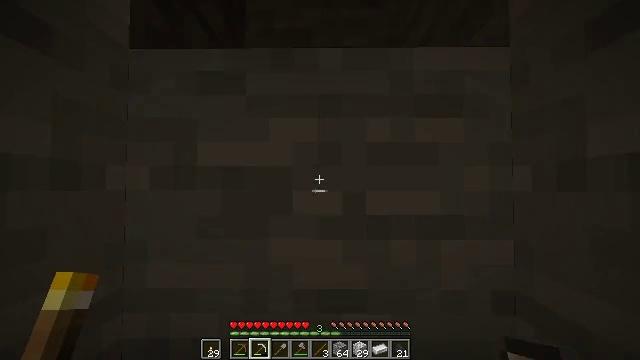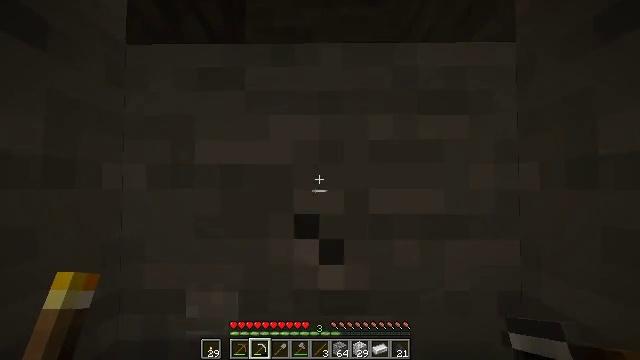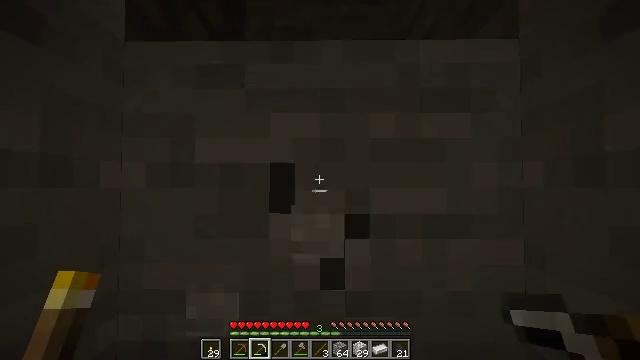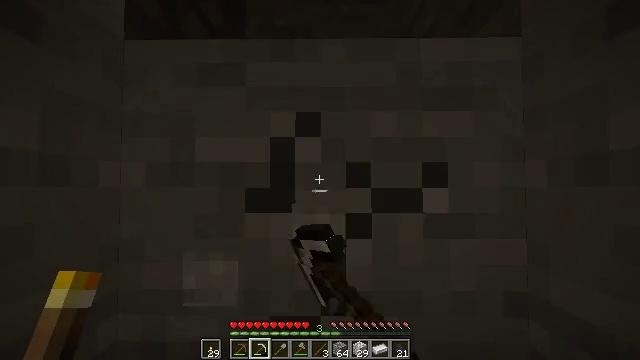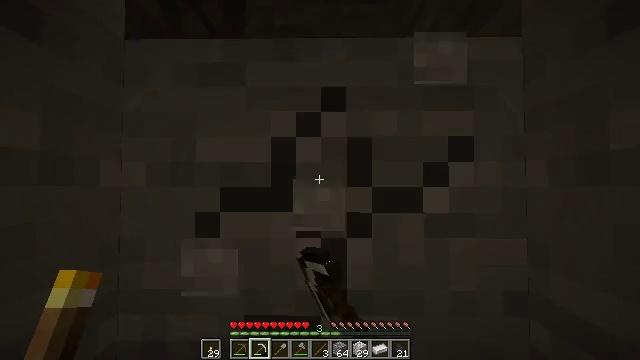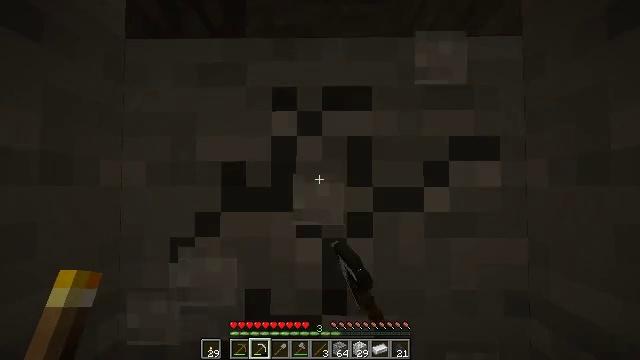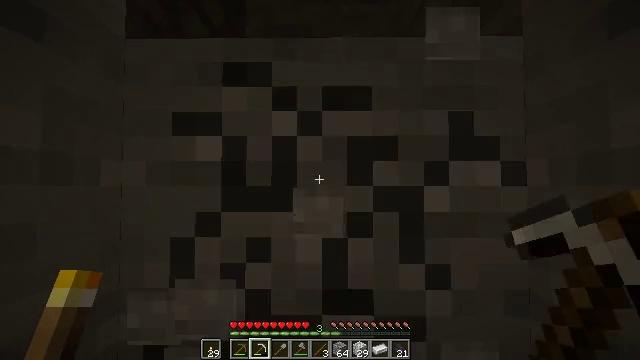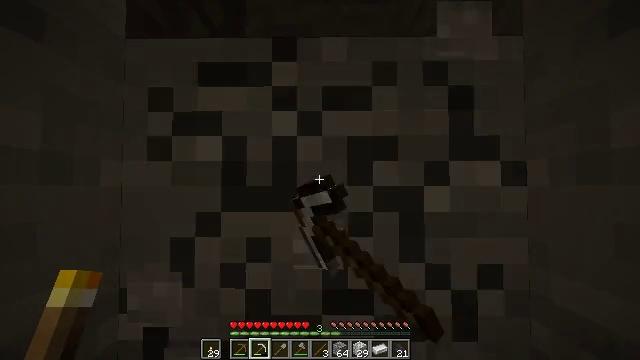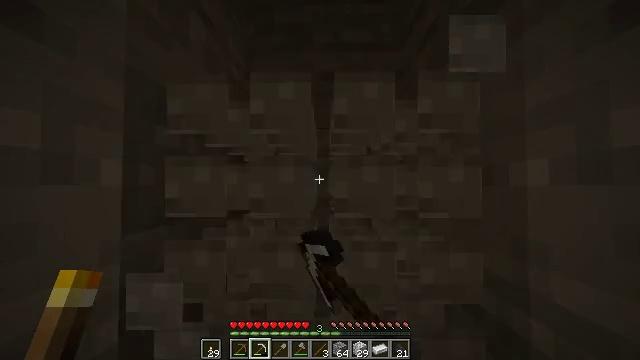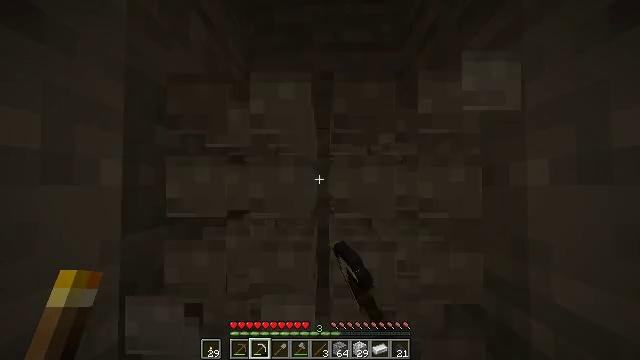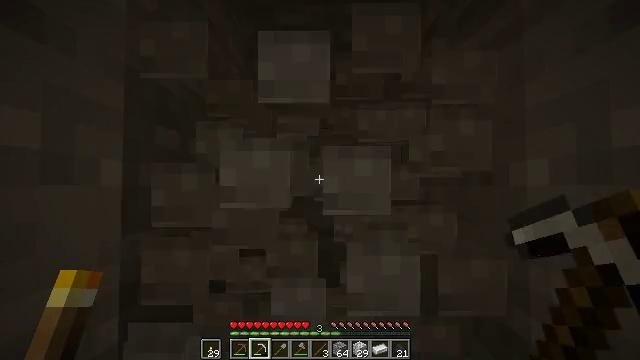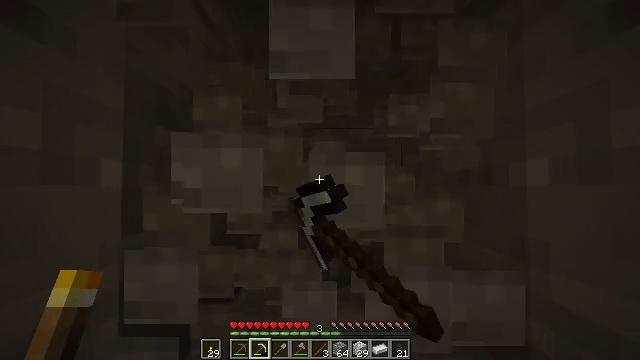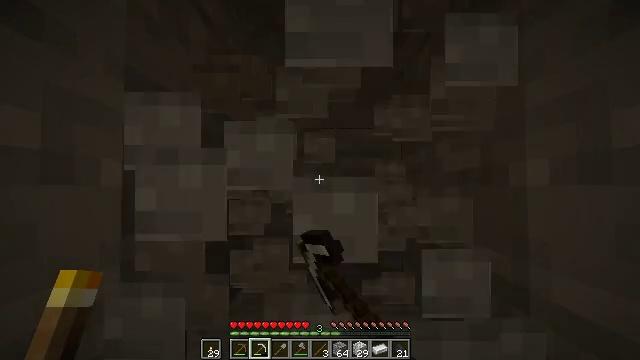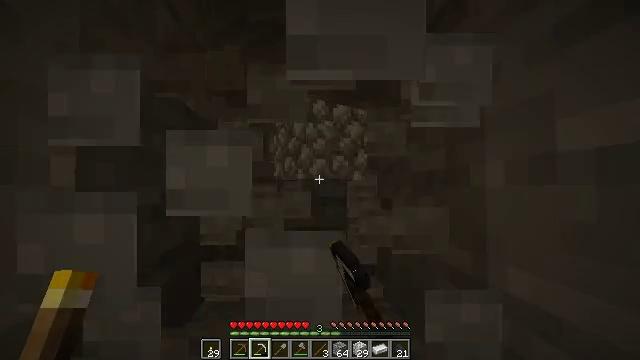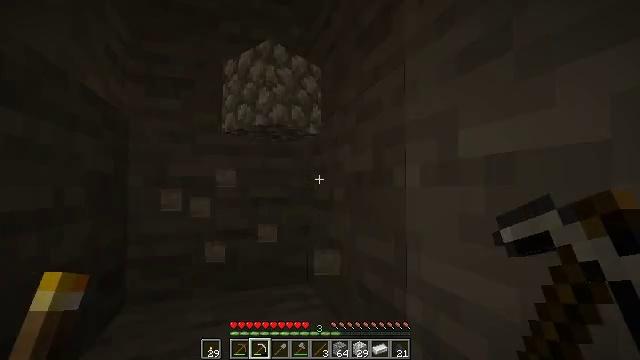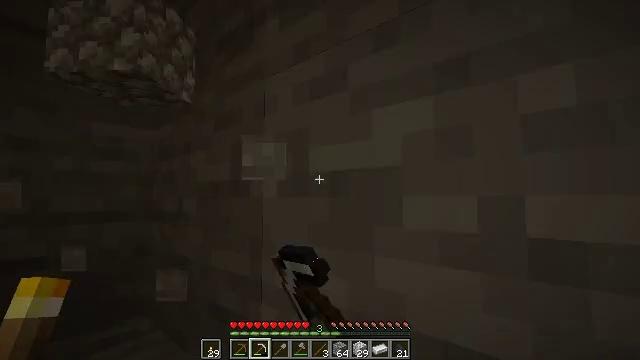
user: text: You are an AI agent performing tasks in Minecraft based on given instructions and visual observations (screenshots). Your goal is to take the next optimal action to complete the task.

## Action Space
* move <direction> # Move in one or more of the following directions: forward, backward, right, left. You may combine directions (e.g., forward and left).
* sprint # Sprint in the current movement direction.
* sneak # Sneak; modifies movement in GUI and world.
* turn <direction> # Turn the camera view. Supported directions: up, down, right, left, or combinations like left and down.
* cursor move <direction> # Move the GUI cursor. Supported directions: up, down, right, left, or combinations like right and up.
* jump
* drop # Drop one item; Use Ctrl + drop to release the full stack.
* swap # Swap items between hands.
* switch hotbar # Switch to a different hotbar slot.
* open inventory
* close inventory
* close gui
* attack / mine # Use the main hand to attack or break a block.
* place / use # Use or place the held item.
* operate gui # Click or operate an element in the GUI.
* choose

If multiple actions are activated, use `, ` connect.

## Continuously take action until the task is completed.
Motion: motion action
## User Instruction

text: Mine the granite block.
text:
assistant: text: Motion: attack / mine
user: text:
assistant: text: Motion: attack / mine
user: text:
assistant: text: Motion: attack / mine
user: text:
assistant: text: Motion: attack / mine
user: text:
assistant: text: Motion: attack / mine
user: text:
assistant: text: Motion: attack / mine
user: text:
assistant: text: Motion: attack / mine
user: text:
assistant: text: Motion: attack / mine
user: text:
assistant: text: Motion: attack / mine
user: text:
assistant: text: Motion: attack / mine
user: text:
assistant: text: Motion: attack / mine
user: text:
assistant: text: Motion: attack / mine
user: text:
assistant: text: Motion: turn right, attack / mine
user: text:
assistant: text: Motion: turn right, attack / mine
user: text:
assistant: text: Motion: turn right and up, attack / mine
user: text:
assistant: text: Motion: turn right and down, attack / mine
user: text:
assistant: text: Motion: turn right and down, attack / mine
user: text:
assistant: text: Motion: turn right, attack / mine
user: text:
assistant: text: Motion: attack / mine
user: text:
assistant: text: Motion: attack / mine
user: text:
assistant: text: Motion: attack / mine
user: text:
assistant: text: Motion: attack / mine
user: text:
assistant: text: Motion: attack / mine
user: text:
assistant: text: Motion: attack / mine
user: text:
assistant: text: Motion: attack / mine
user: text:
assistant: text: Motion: attack / mine
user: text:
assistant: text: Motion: attack / mine
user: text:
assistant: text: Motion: attack / mine
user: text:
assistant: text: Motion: attack / mine
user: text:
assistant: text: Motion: turn down, attack / mine